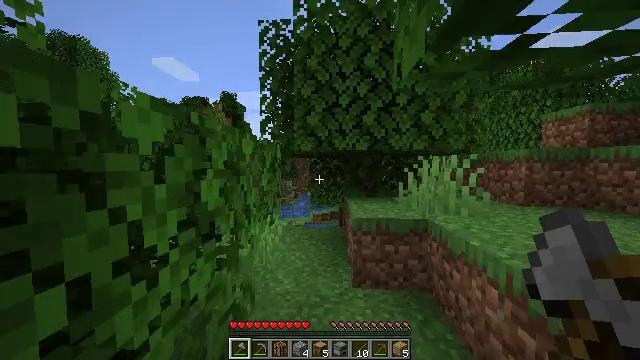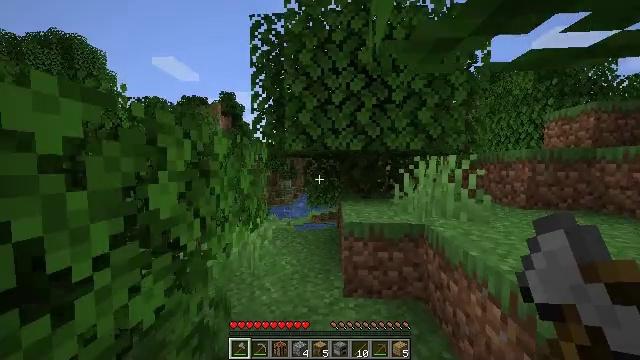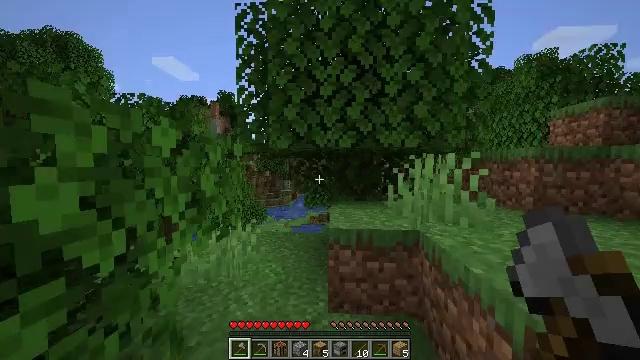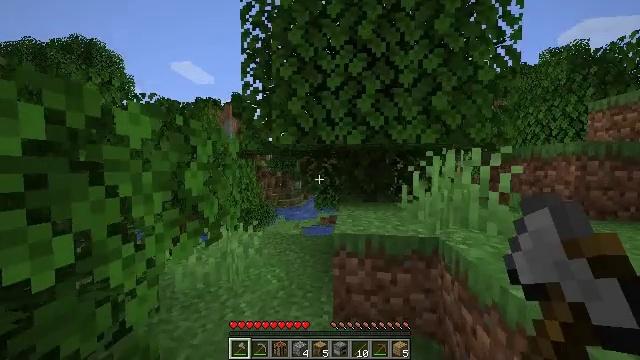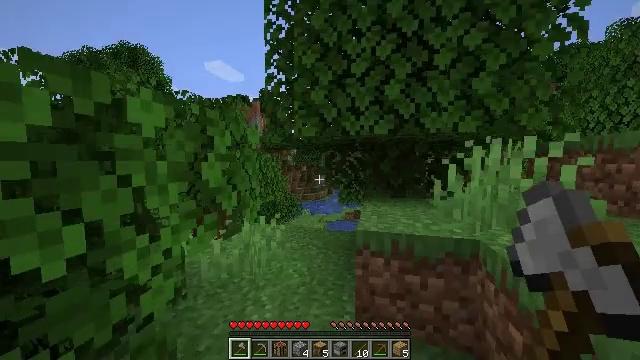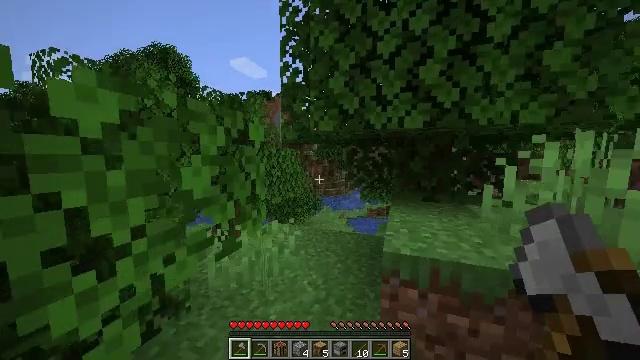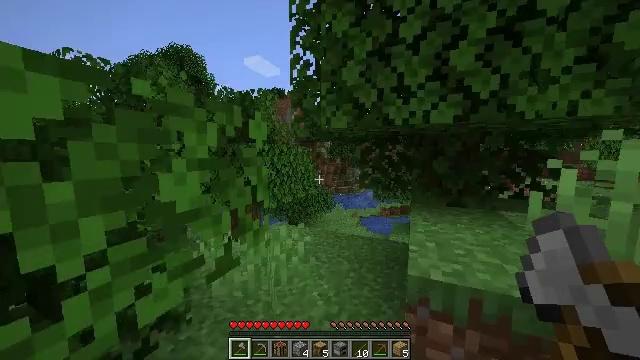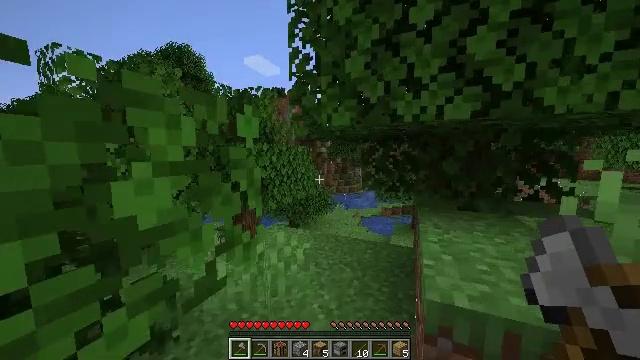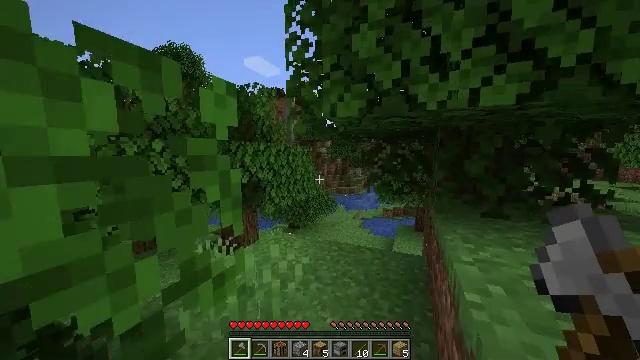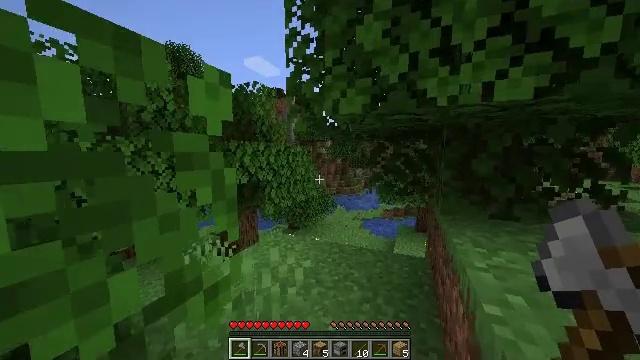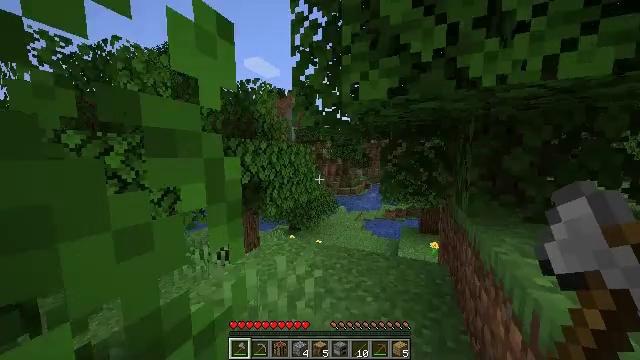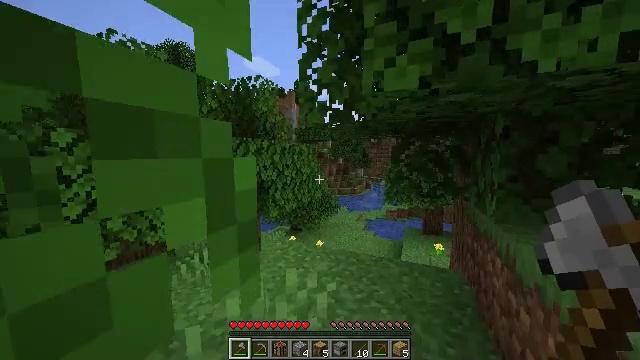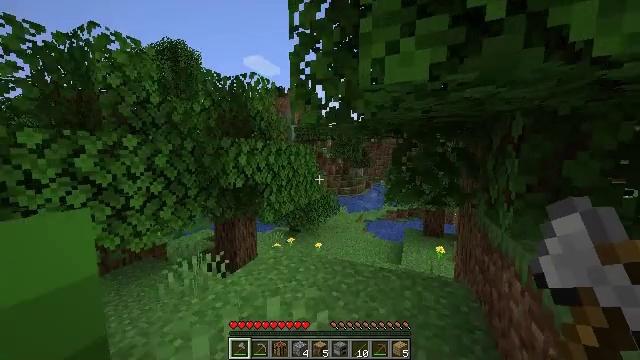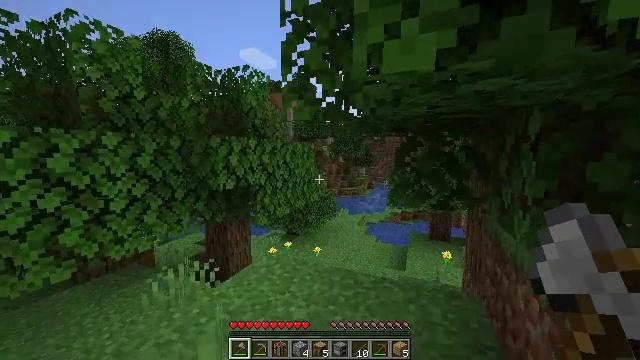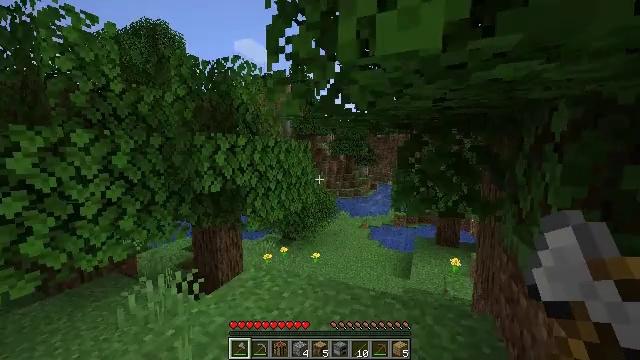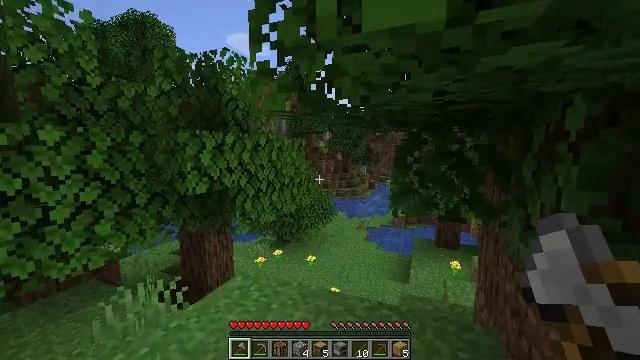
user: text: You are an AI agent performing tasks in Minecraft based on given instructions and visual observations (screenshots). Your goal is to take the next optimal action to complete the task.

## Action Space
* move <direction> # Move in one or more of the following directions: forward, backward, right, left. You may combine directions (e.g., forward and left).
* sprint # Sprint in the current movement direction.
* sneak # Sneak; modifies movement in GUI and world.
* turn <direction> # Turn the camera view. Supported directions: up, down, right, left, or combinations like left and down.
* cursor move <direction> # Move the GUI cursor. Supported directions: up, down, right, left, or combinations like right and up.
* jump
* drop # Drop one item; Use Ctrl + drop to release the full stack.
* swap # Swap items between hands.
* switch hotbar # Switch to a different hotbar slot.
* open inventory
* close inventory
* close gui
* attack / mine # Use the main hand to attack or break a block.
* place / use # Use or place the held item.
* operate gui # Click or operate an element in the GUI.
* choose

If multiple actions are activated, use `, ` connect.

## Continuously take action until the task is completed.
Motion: motion action
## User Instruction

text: Trim the tree by mining oak leaves.
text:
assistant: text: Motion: move forward and move right, sprint
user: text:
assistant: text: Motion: move forward, sprint
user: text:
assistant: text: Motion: move forward, sprint, turn left
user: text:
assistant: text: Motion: move forward, sprint, turn left and down
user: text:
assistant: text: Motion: move forward, sprint, turn left and down
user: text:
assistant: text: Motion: move forward, sprint, turn left
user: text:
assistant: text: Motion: move forward, sprint
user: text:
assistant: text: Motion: move forward, sprint
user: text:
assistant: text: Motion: move forward and move left, sprint
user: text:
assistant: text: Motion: move forward and move left, sprint
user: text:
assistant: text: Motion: move forward and move left, sprint
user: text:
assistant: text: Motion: move forward, sprint
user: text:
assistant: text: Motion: move forward, sprint
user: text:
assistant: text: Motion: move forward, sprint
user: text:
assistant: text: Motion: move forward, sprint
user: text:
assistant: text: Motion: move forward, sprint, turn right and down
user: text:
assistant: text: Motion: move forward, sprint, turn down
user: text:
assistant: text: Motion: move forward, sprint, turn down
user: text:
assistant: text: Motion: move forward, sprint, turn down
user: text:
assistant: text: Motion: move forward, sprint, turn down
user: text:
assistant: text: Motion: move forward and move left, sprint, turn right and down
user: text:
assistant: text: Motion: move forward, sprint, turn right
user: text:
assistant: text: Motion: move forward, sprint, turn right
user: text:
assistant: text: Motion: move forward, sprint
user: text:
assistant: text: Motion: move forward, sprint
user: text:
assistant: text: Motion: move forward, sprint, turn right
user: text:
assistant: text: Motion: move forward, sprint, turn right
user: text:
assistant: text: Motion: move forward, sprint, turn right
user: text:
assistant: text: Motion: move forward, sprint
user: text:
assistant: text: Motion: move forward, sprint, turn right and up